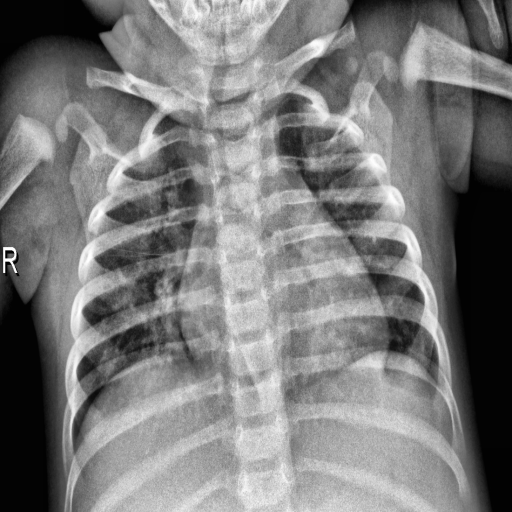
Finding: NORMAL